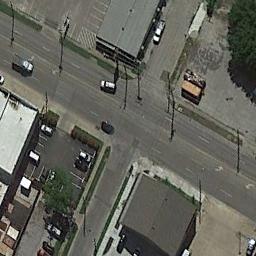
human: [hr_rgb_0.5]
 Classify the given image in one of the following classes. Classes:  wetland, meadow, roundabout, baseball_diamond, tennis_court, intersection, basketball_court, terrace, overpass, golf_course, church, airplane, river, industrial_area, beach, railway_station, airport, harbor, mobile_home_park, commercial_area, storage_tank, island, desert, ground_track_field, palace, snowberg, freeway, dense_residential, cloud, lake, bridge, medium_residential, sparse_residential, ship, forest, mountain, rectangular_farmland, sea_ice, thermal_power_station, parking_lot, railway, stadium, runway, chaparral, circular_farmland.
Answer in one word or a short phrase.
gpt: intersection